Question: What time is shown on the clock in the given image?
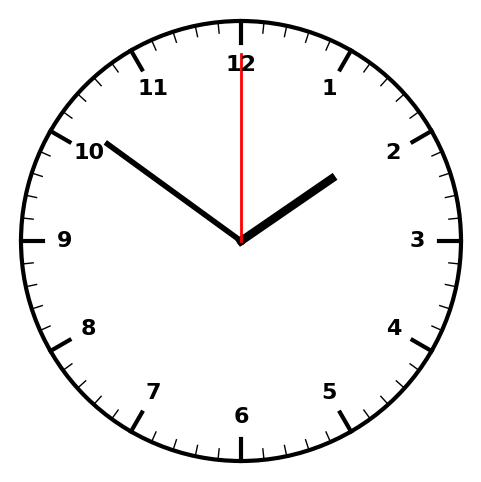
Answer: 01:51:00